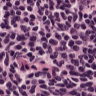
Metastatic tissue present: no